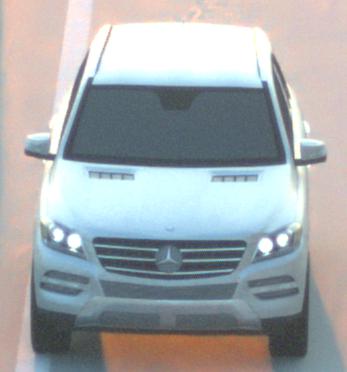
Make: Mercedes-Benz
Model: ML 350
Detailed model: M-Class (166)
Model produced from: 2011/11
Model produced until: 2014/10
Doors: 5
Color: white
Road condition: dry road
Daytime: sunrise or sunset
Contrast: medium contrast